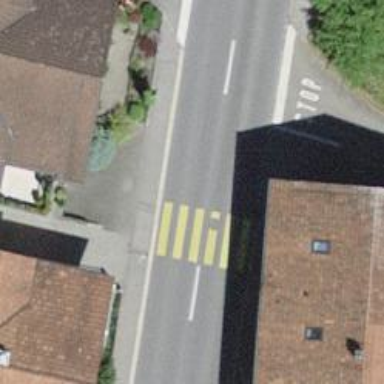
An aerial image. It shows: Uncontrolled crossing on the road.